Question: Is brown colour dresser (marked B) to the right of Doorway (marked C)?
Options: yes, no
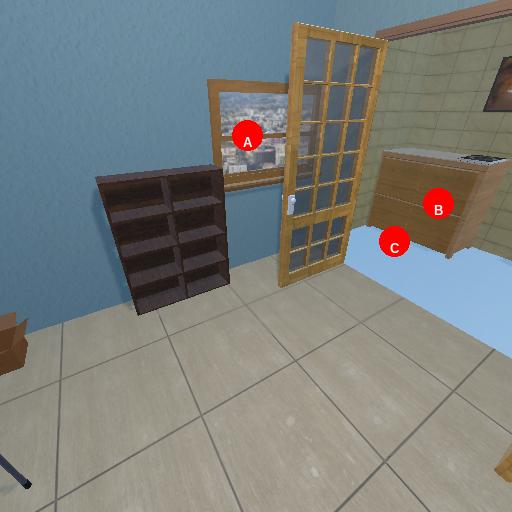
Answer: yes